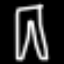
Label: pants